Lunar surface albedo tile
Center latitude: 38.612
Center longitude: -10.623
Resolution (meters per pixel, mean): 144.2
Tile area (km^2): 21368.19
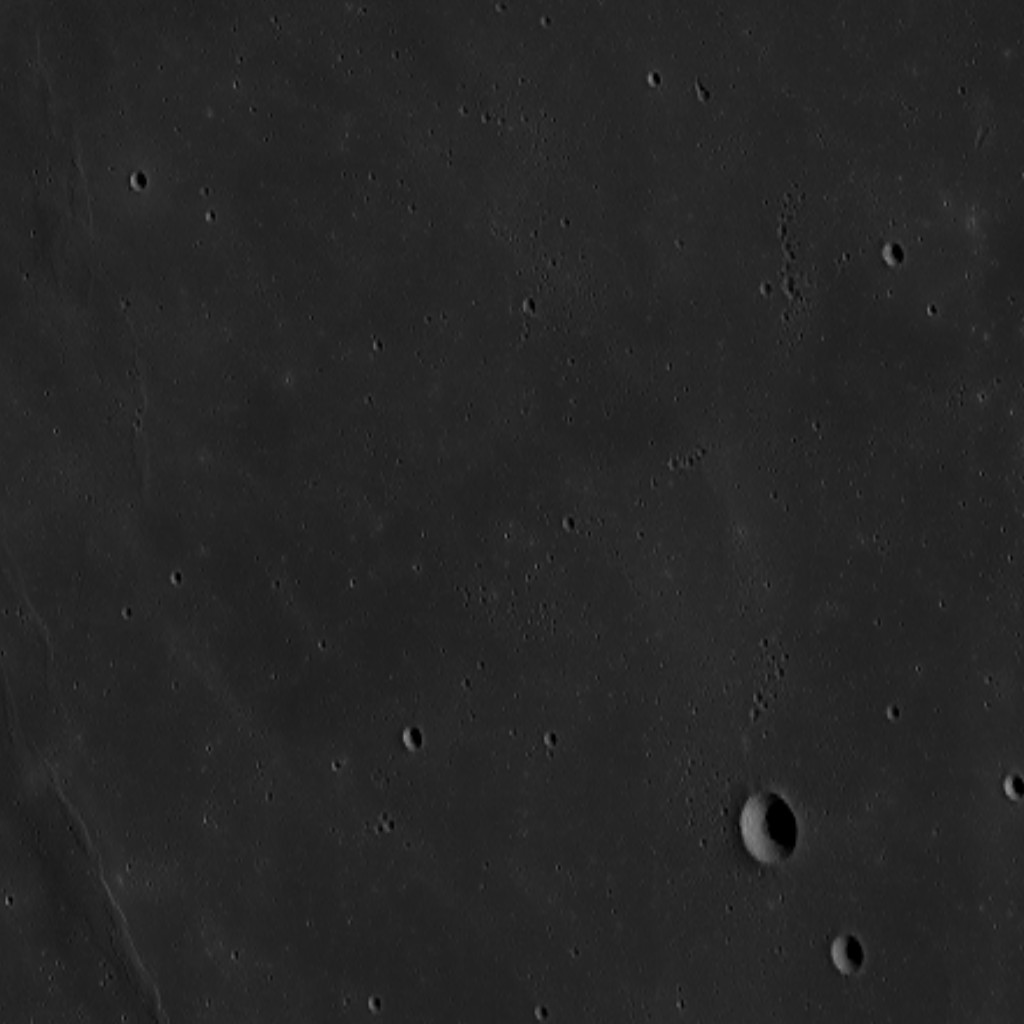